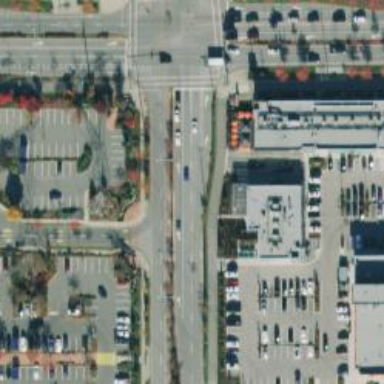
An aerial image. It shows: Service road with separate asphalt sidewalk.